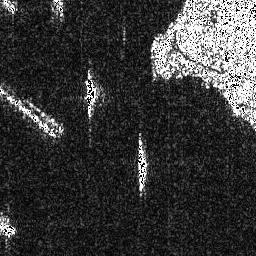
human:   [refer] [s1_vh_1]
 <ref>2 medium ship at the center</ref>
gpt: <box>[[52, 51, 58, 76, 0]], [[31, 26, 40, 47, 0]]</box>

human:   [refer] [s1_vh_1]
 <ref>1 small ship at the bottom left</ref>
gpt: <box>[[0, 83, 6, 93, 0]]</box>

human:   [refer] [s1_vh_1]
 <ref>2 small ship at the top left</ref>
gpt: <box>[[0, 0, 7, 5, 0]], [[19, 0, 25, 8, 0]]</box>